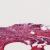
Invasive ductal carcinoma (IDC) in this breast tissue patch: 0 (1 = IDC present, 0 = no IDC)